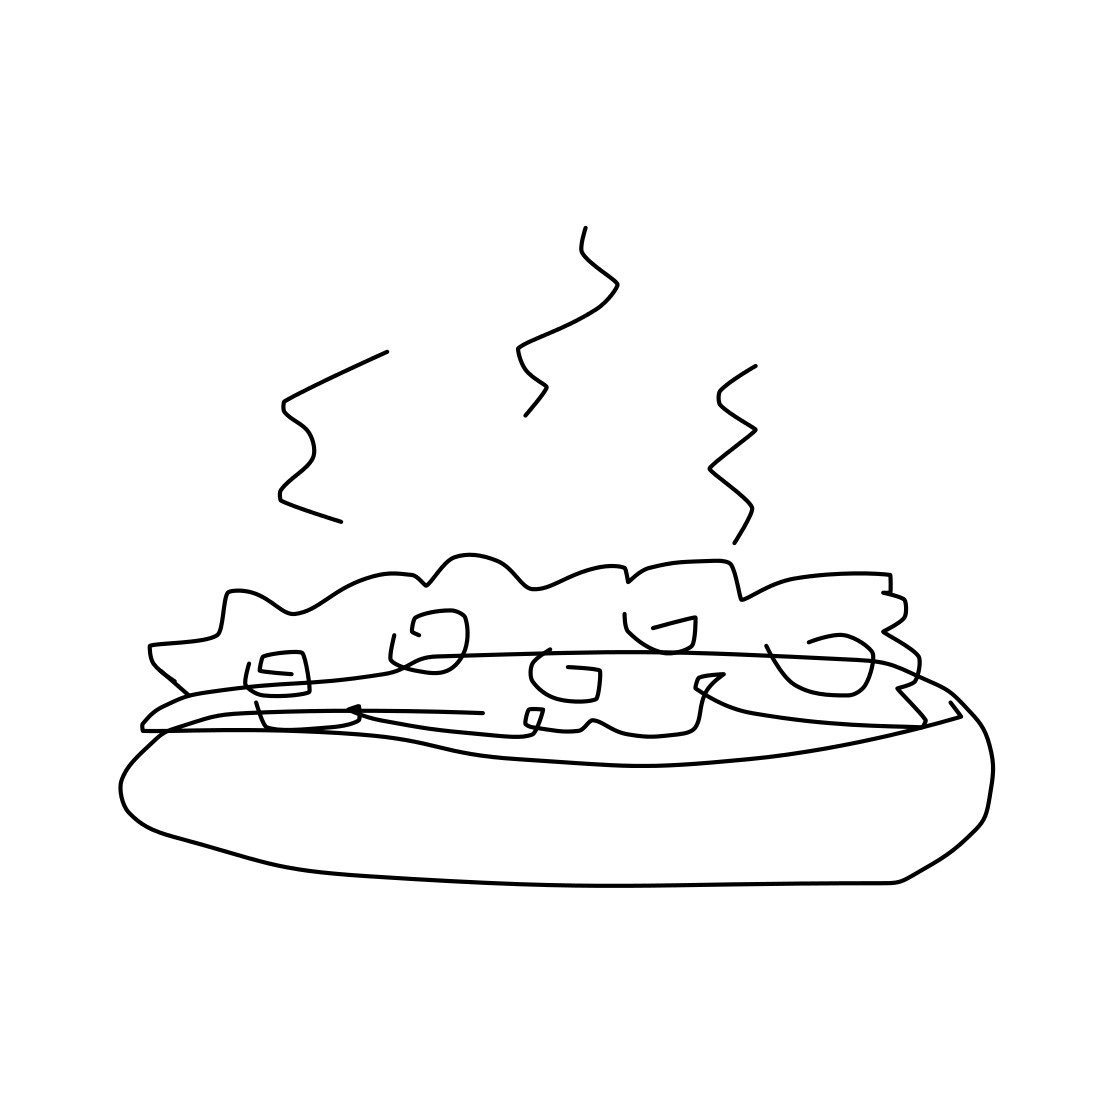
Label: pizza